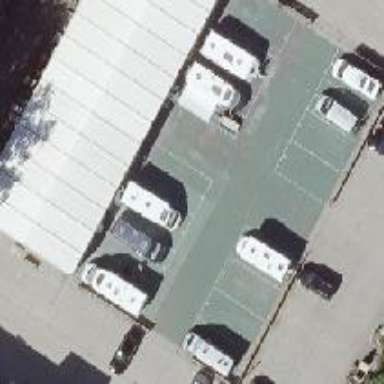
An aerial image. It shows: Caravan site for tourism.